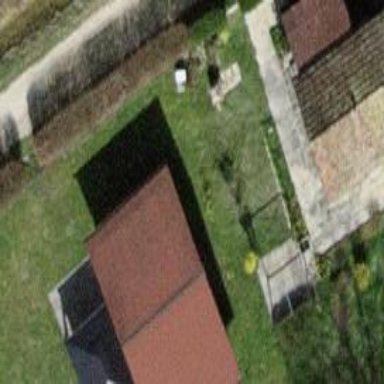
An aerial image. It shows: Shed building.